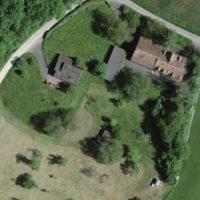
EUNIS habitat code: 55
Species observed at this site:
Veronica persica
Prunus spinosa